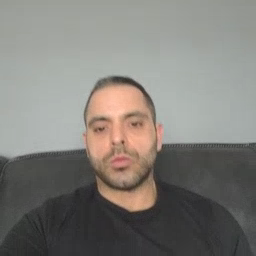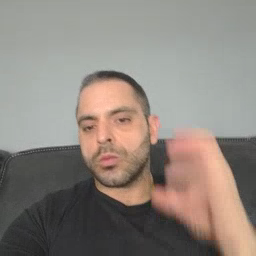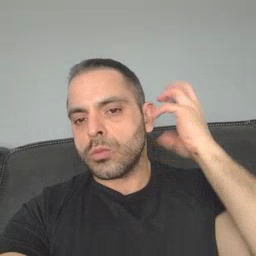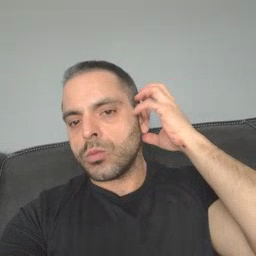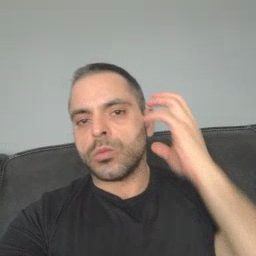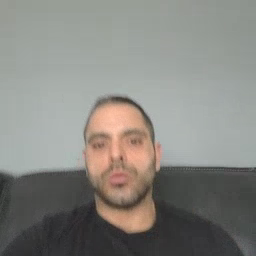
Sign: radio